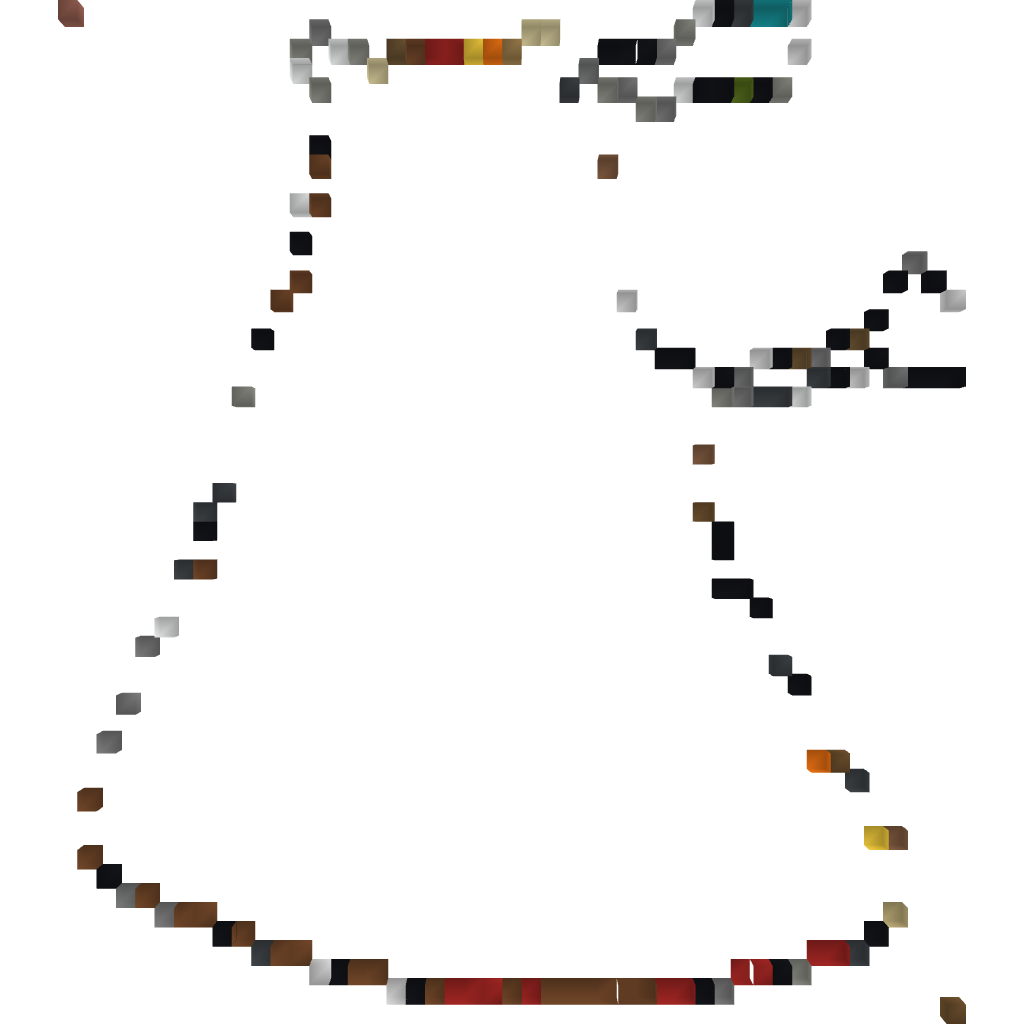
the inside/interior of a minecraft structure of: Dalek Pixel Art